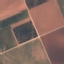
Land use / land cover class: AnnualCrop